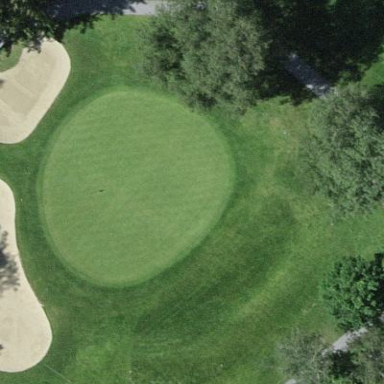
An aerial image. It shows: Green golf area with grass land use.